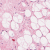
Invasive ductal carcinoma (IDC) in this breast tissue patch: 0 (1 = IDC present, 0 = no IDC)